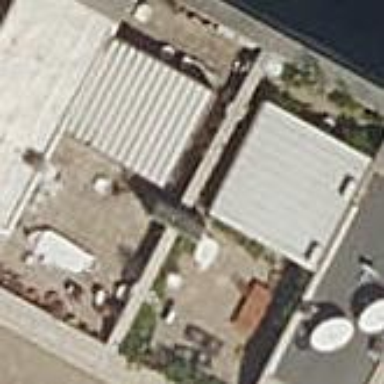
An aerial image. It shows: Part of building.